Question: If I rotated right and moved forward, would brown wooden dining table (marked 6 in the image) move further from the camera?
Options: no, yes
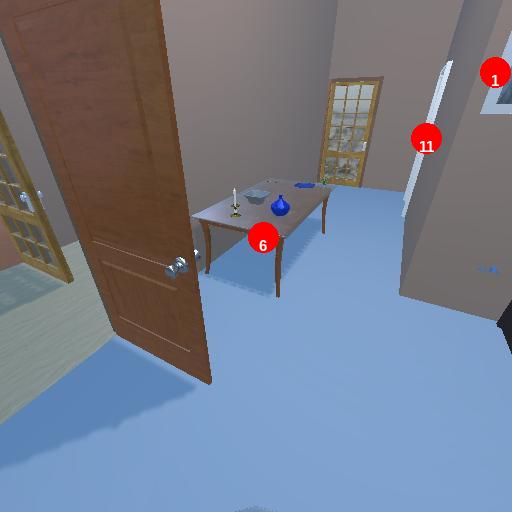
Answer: no